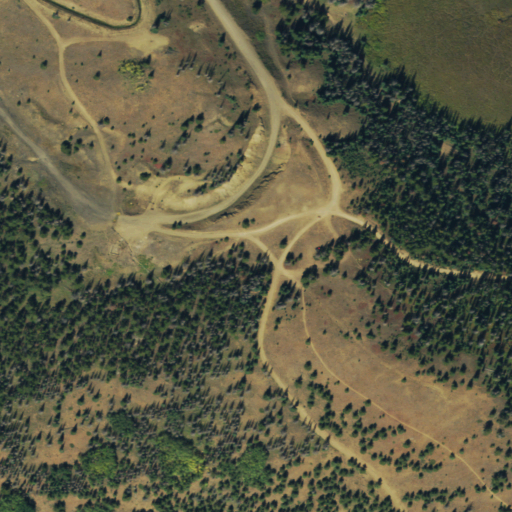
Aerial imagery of gap in Colorado named Marshall Pass containing evergreen forest, grassland, shrub, woody wetlands, and barren land